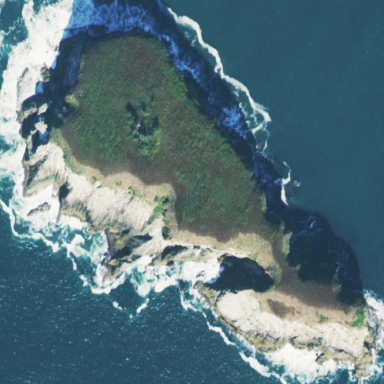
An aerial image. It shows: Islet along the natural coastline.